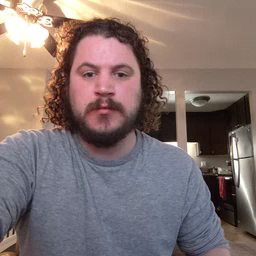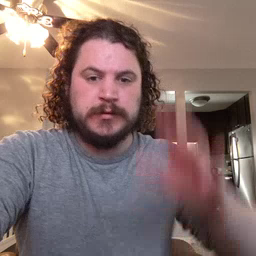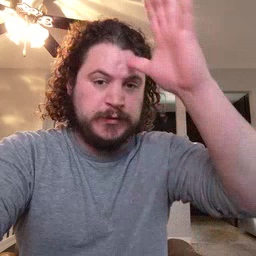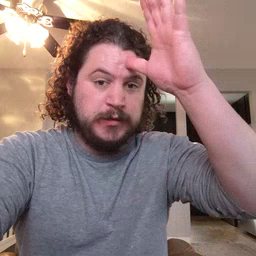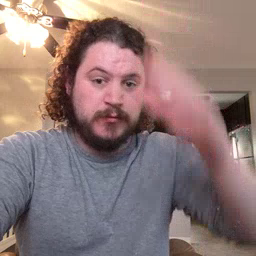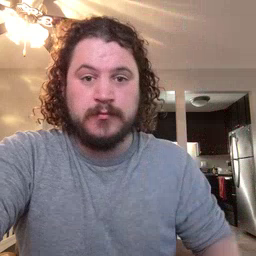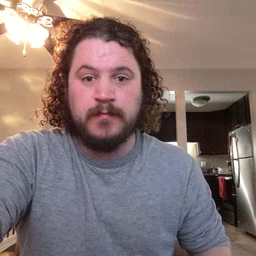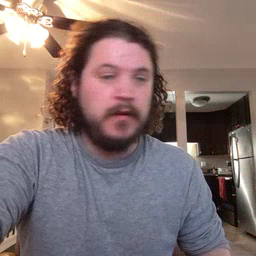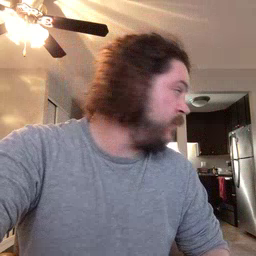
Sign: dad